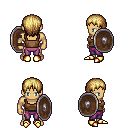
a pixel art fantasy rpg character, male body template, human, tanned skin, brown pirate shirt, magenta pants, blonde plain hairstyle, gold boots, shield, four views (front, back, left, right), 2x2 character sprite sheet, small pixel art, hard edges, no anti-aliasing